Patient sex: M
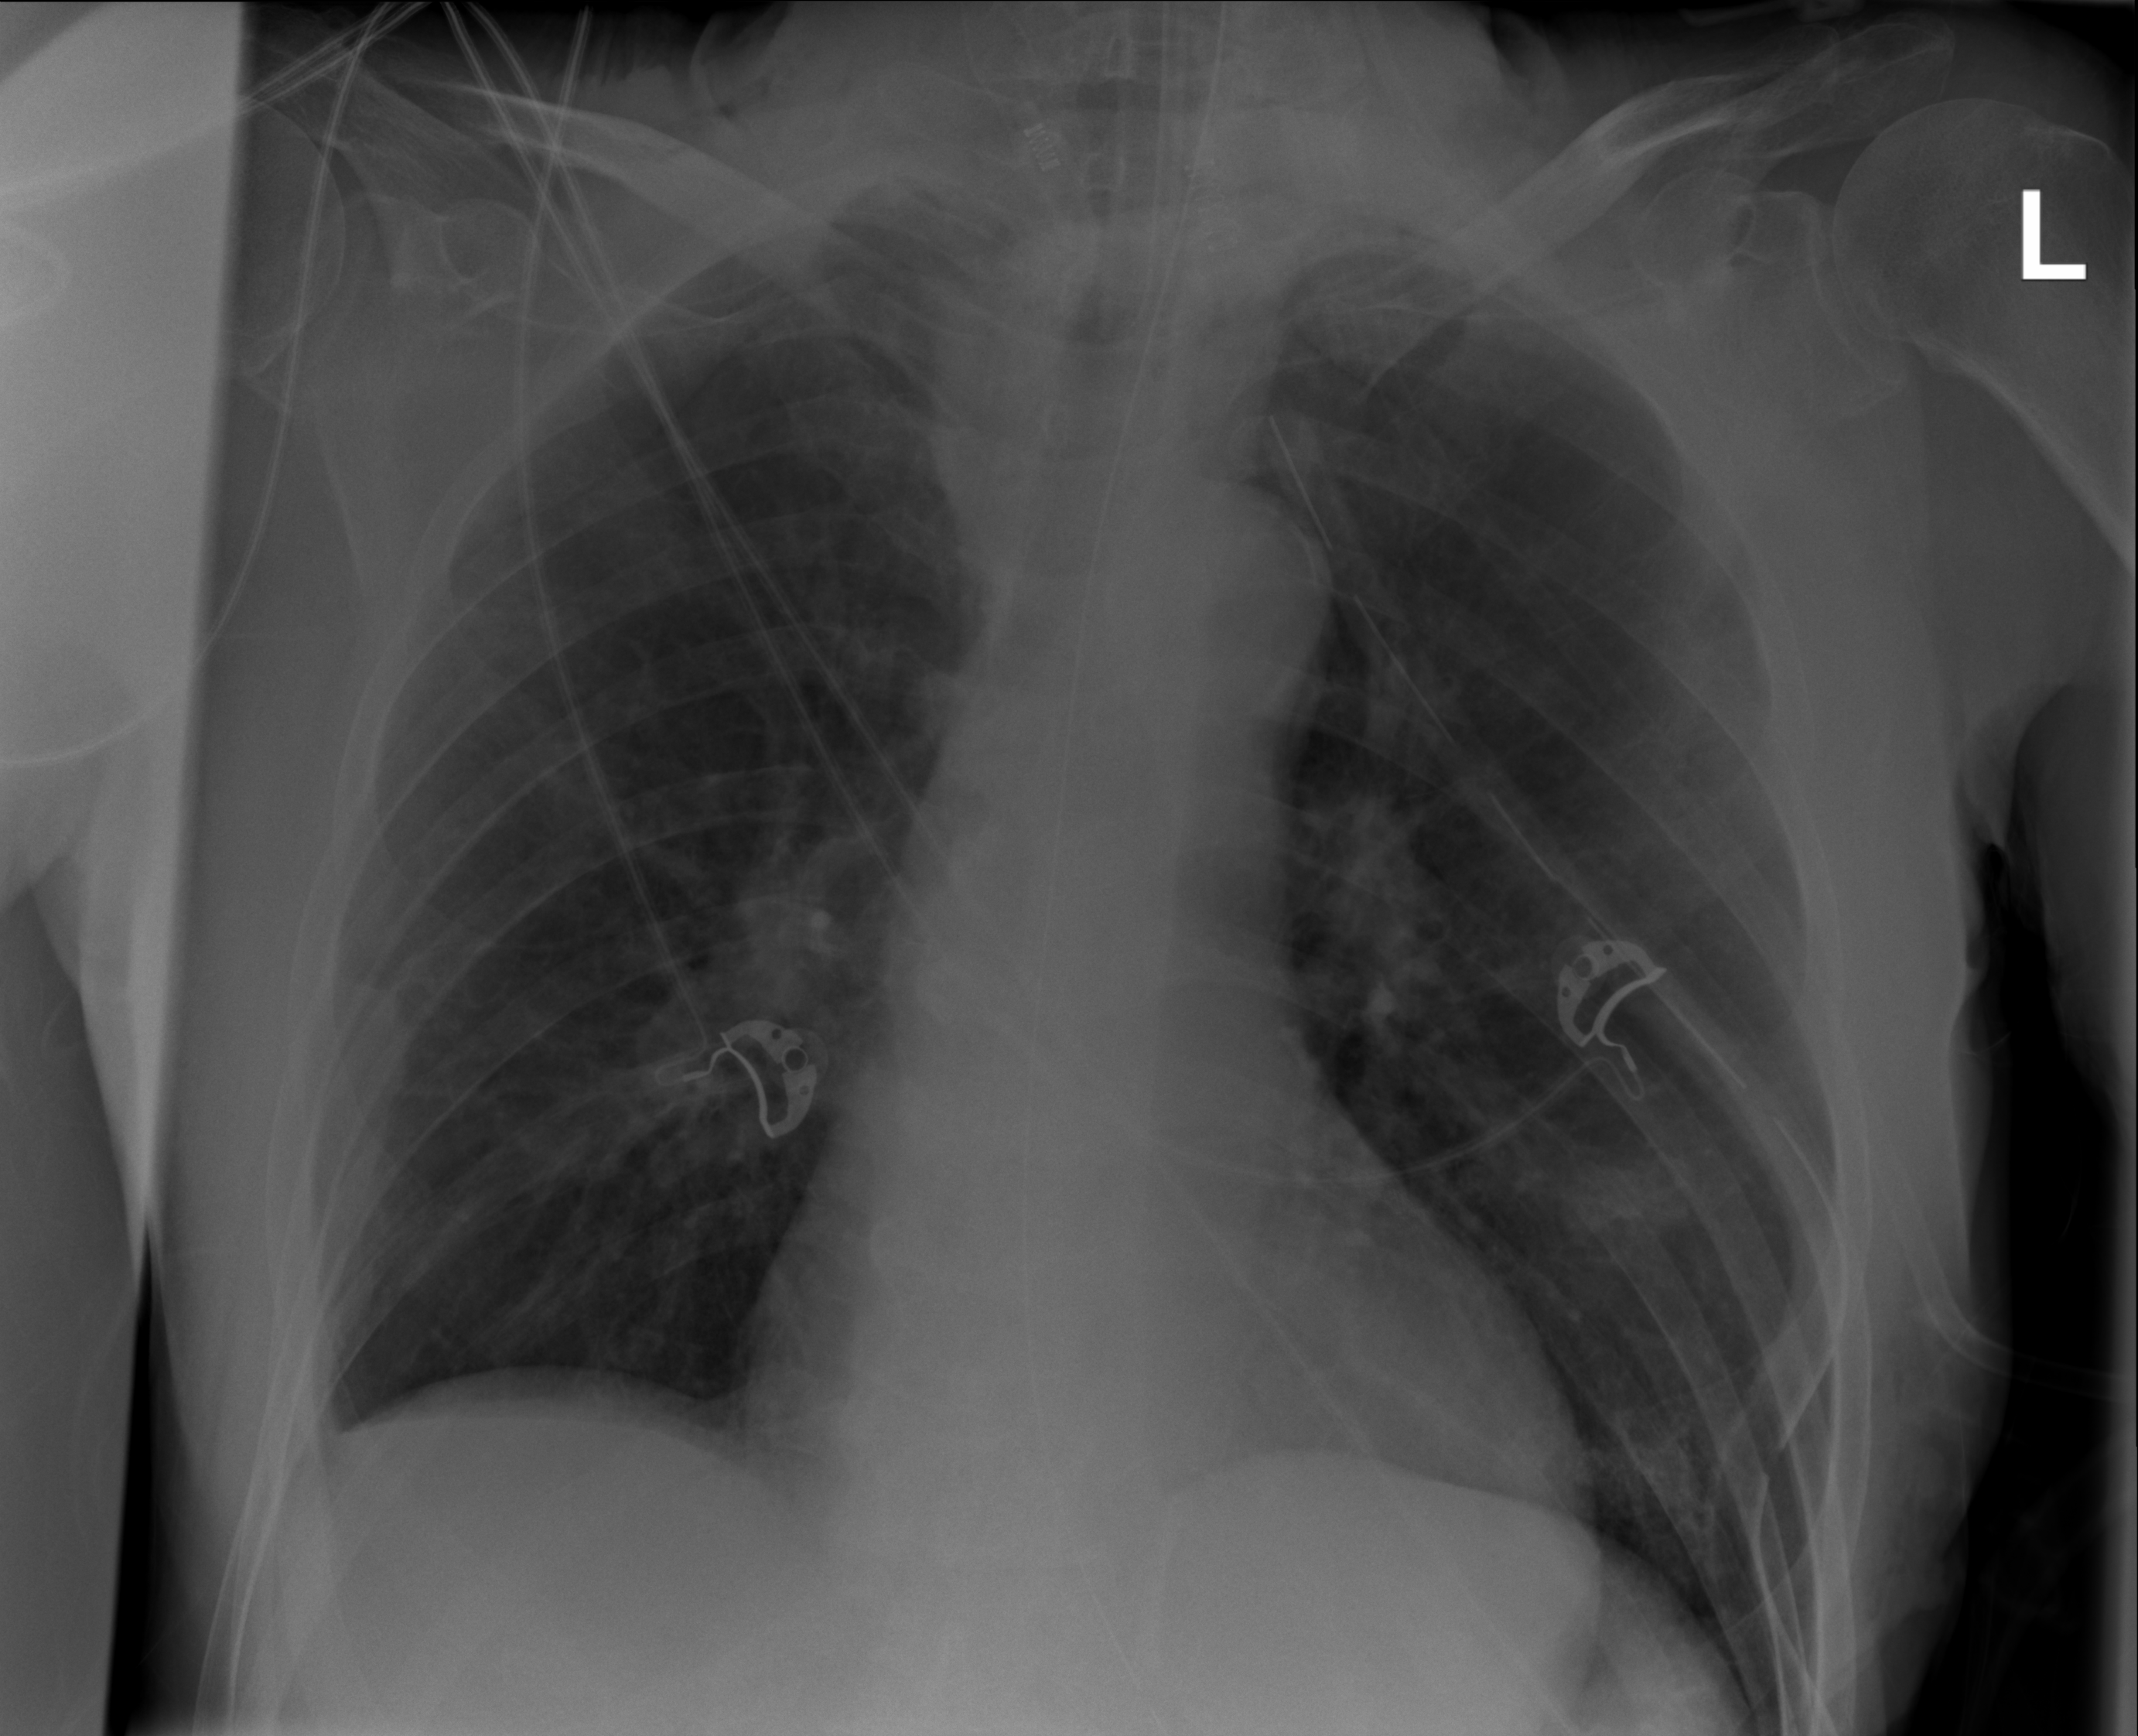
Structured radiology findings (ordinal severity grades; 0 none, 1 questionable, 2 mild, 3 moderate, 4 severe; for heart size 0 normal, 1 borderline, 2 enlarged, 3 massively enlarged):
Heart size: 0
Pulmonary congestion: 0
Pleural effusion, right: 2
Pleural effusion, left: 0
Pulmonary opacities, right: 0
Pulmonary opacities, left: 0
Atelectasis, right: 0
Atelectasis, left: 0